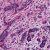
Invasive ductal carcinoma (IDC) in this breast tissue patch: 0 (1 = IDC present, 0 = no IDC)